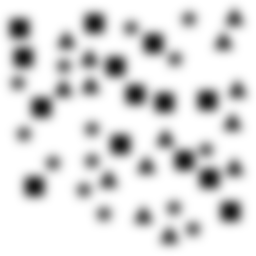
Squares: 14
Triangles: 14
Stars: 14
Total shapes: 42